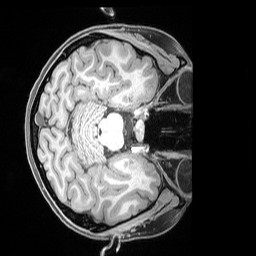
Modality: T1w
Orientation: axial
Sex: female
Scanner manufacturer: siemens
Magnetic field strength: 3 T
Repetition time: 2.53 s
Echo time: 0.00169 s